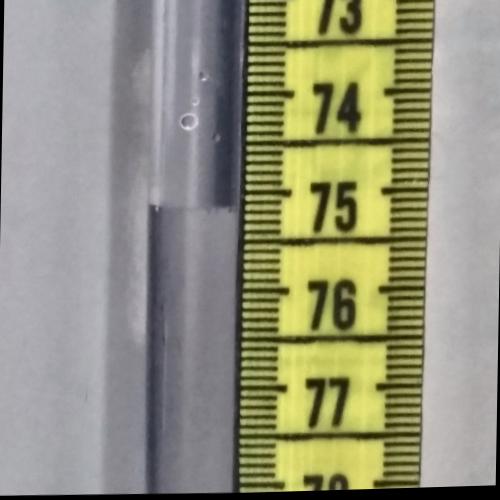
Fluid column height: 75.1 cm